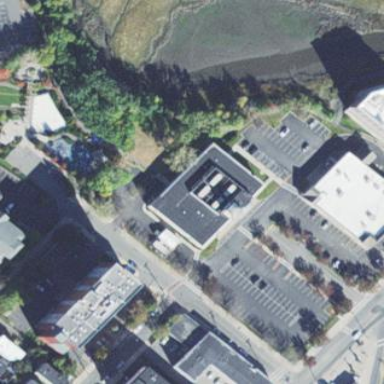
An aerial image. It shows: Clinic building offering healthcare services.